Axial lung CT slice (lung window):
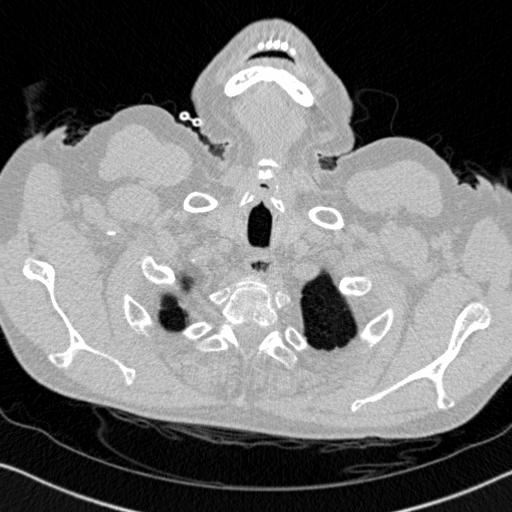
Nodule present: no